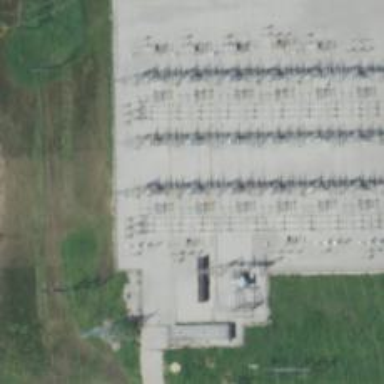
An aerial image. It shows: Switch for power supply.